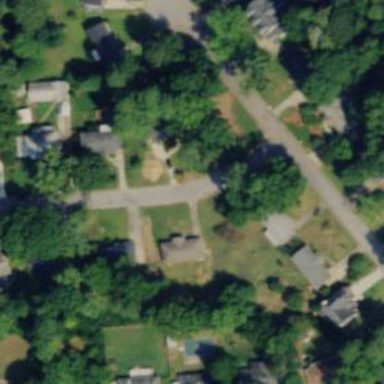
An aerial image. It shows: Residential road.